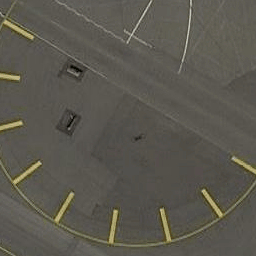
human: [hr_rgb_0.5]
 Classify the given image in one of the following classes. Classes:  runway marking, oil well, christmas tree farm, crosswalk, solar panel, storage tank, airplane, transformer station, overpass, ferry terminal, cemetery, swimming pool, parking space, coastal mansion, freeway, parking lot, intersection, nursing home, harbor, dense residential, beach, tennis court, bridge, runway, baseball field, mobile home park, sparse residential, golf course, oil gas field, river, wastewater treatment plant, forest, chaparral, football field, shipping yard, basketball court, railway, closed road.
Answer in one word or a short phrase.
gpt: runway marking